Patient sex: M
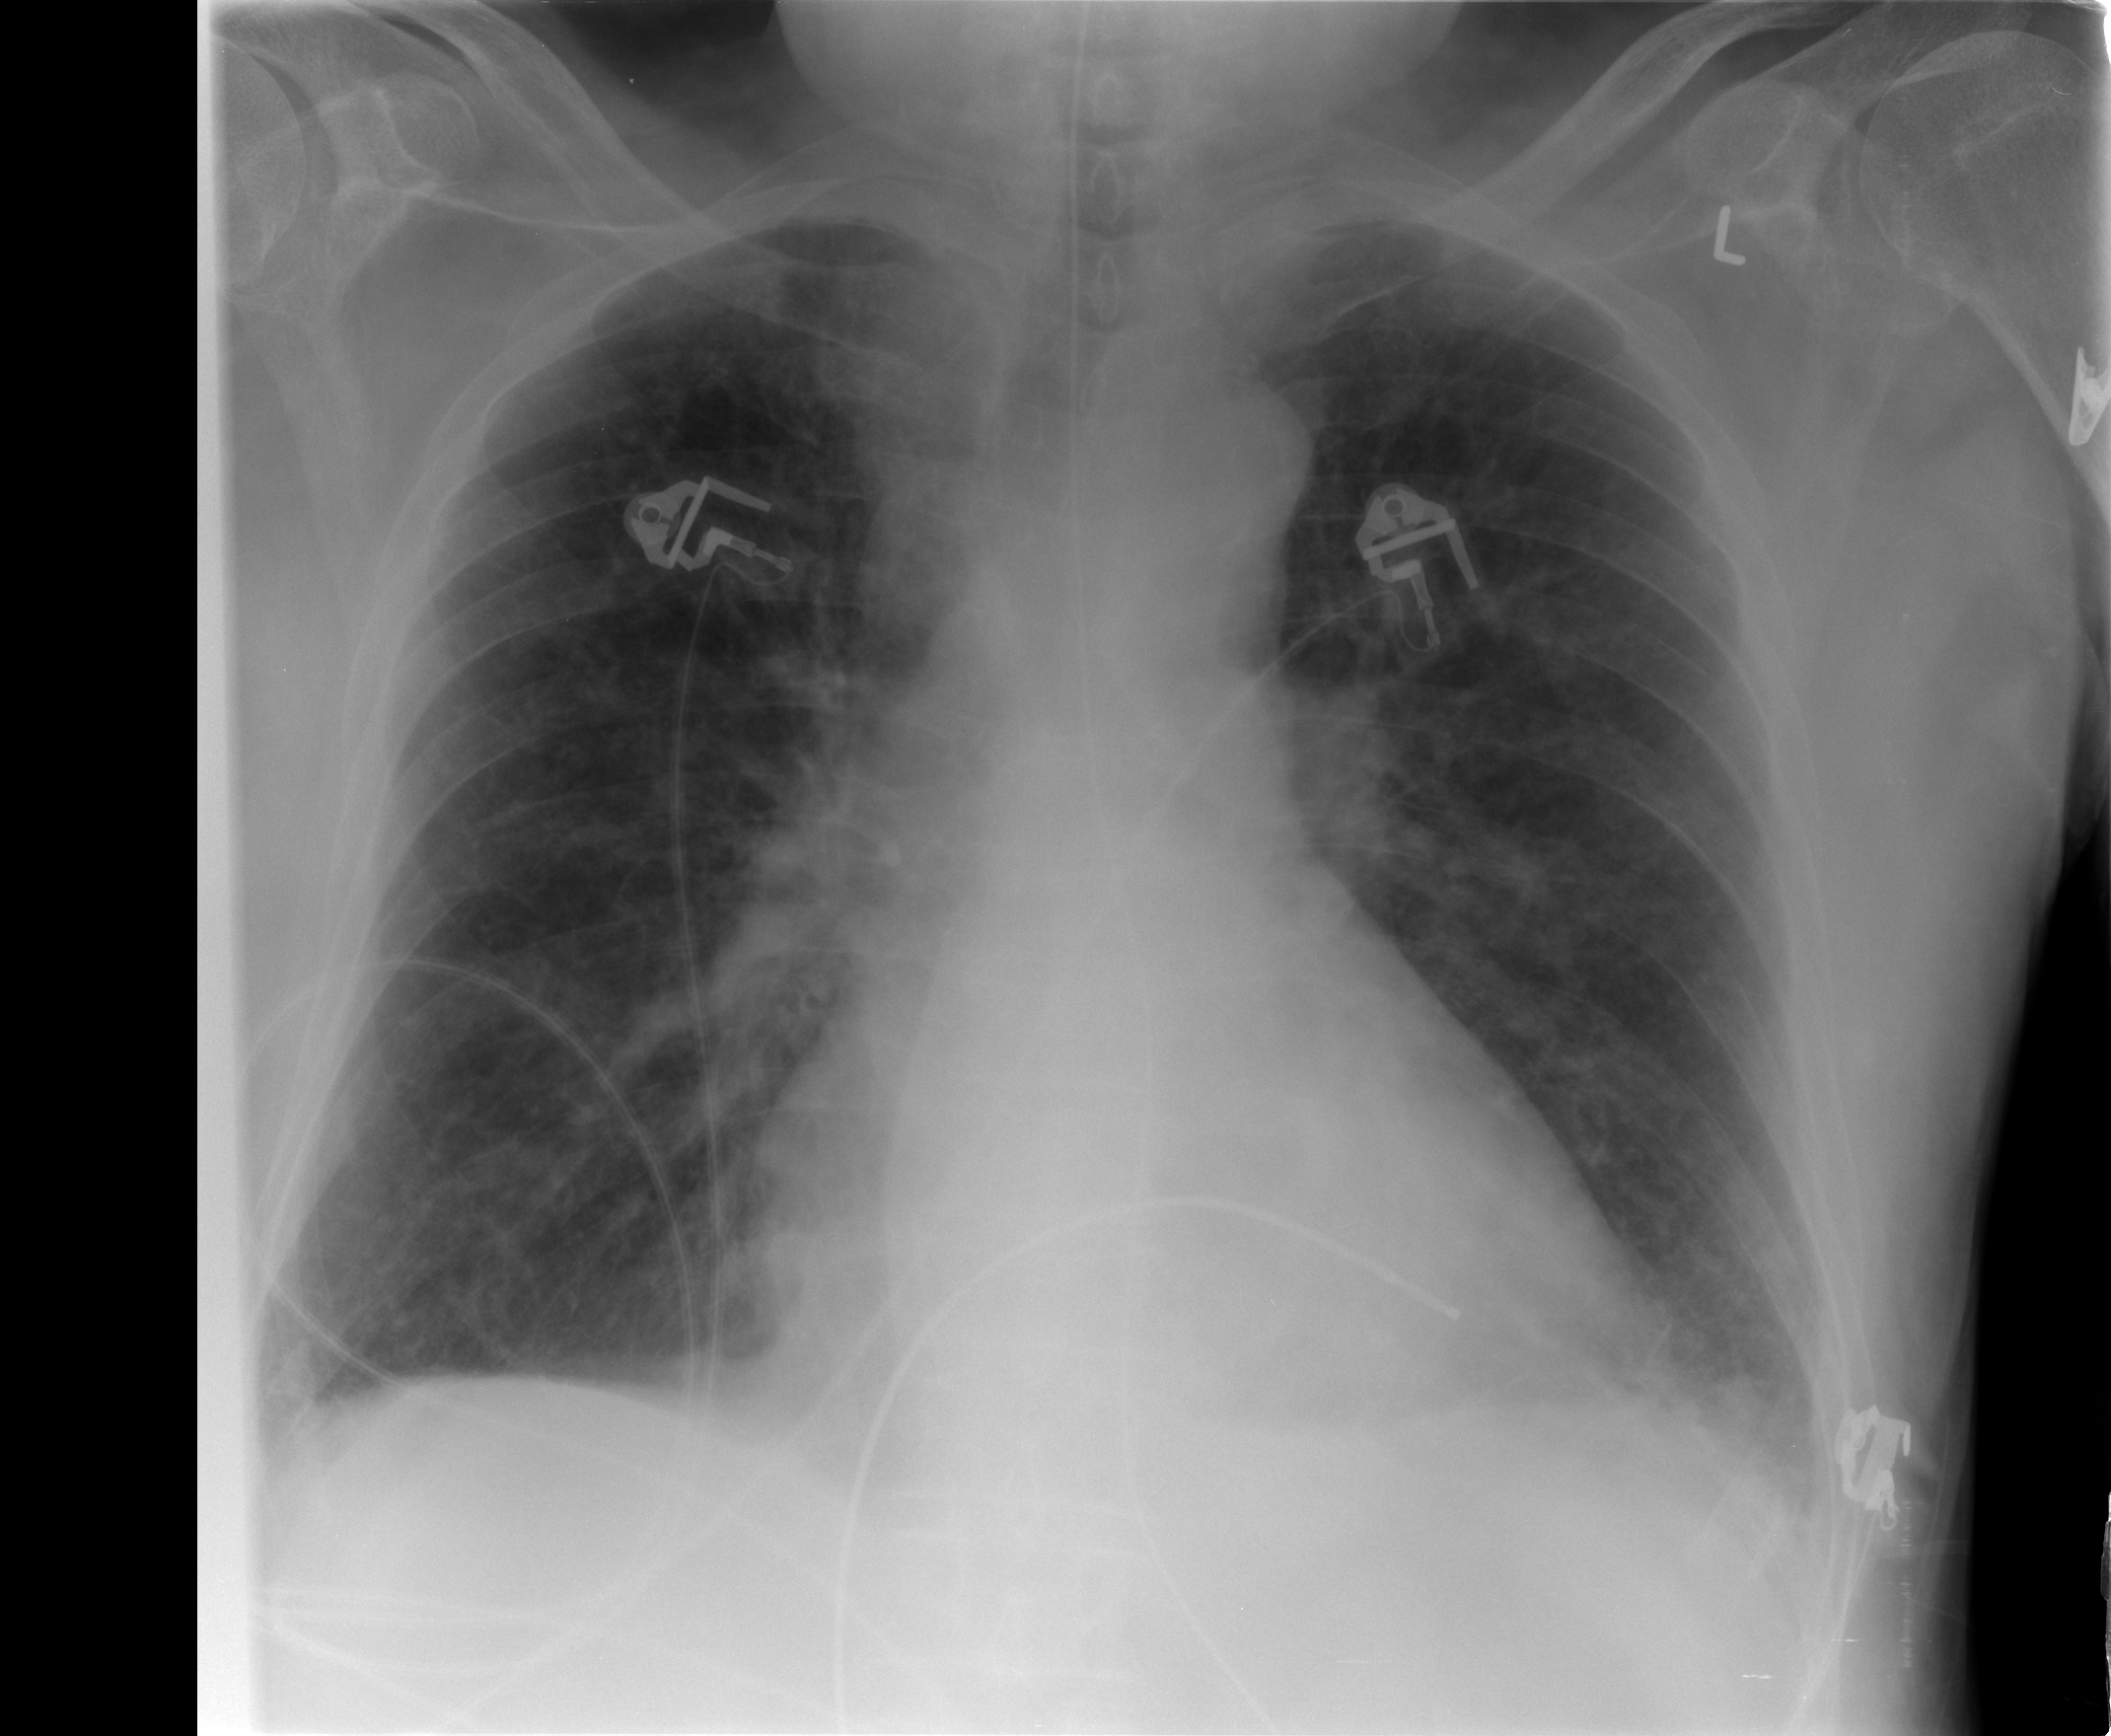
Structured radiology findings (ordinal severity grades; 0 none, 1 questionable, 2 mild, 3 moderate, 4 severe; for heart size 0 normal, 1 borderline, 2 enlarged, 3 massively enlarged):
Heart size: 0
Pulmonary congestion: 2
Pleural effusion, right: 1
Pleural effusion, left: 2
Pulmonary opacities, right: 0
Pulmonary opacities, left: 0
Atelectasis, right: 2
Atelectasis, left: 2